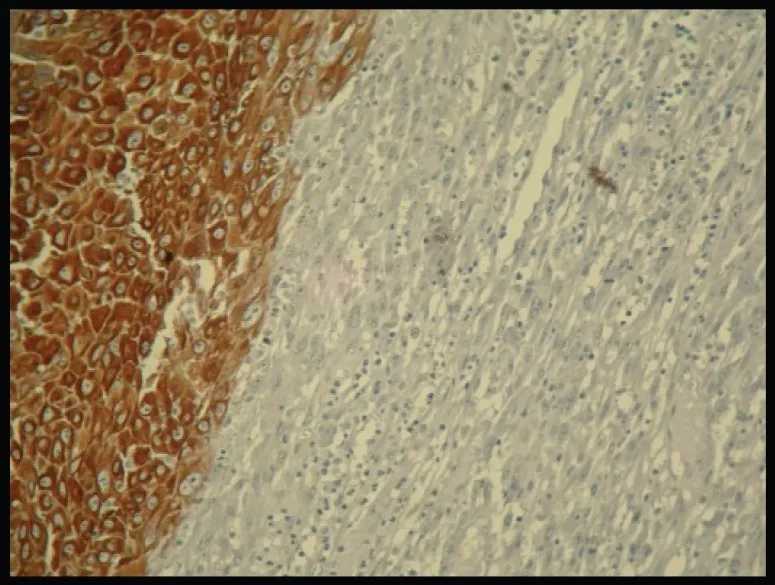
IHC showing squamous cells positive for cytokeratin (10x).
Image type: pathology (immunostaining)